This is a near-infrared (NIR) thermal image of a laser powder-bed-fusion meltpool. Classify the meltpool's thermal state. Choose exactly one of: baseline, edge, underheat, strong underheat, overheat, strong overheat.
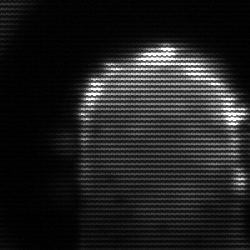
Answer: baseline